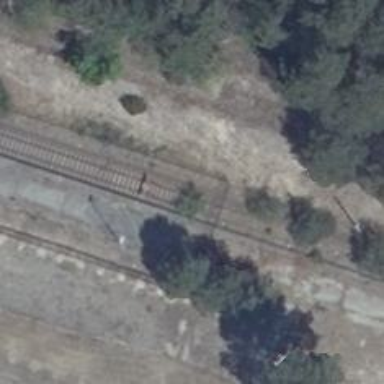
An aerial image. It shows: Disused railway yard with electrified contact line.